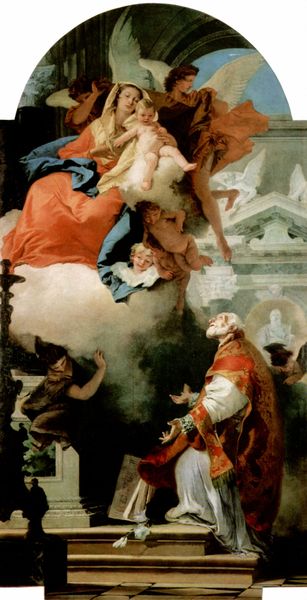
Titel: Erscheinung der Madonna vor dem Heiligen Philippus Neri
Künstler: Giovanni Battista Tiepolo
Standort: Camerino
Institution: San Filippo Neri
Schlagwörter: blau, flügel, gemälde, himmel, mann, nackt, weiß, wolken, frauen, braun, frau, grau, kleid, licht, orange, schwarz, stützen, gebäude, rot, wolke, bart, architektur, arm, barock, falten, sockel, kirche, sonne, geistlicher, gewand, mantel, kind, personen, kontrast, kinder, engel, putto, bogen, italien, giebel, mauer, dunst, farbe, rundbogen, treppe, treppen, bischof, detail, büste, wandmalerei, robe, stufe, stufen, treppenstufen, religion, torbogen, altar, christus, jesus, portikus, christlich, vision, priester, religiös, treppenstufe, erscheinung, heiliger, tempel, heilige, fresko, heilig, putten, maria, madonna, anbetung, geflügelt, putti, petrus, fresco, altarbild, farbigkeit, himmelfahrt, josef, fromm, gibel, liebevoll, heiligenbild, jesuskind, aufsteigen, kirchenbild, nischof